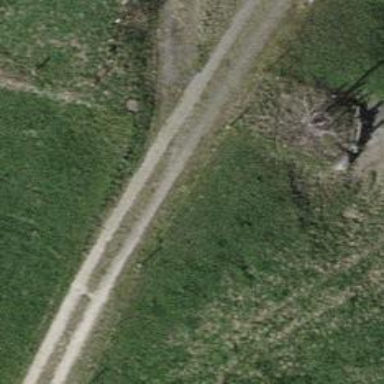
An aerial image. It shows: Compacted track with grade2 level.